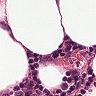
Metastatic tissue present: no